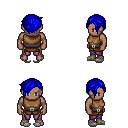
a pixel art fantasy rpg character, male body template, human, dark skin, leather chest armor, magenta pants, blue pixie cut hairstyle, white slippers, four views (front, back, left, right), 2x2 character sprite sheet, small pixel art, hard edges, no anti-aliasing